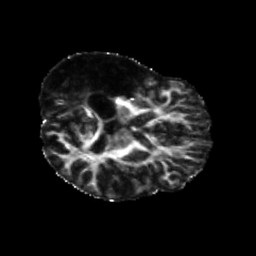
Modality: FA
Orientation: axial
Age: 58
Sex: male
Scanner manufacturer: siemens
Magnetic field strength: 3 T
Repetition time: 5.25 s
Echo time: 0.08 s